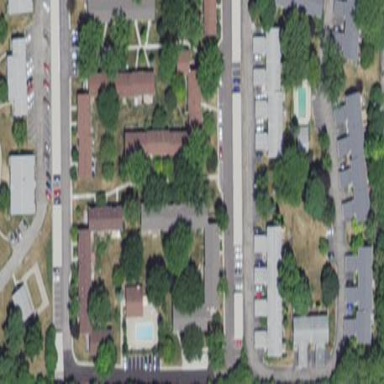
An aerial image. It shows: Condominium in residential area.